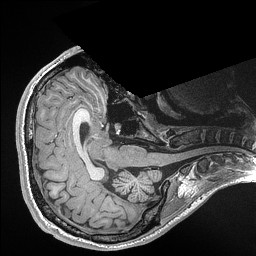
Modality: T1w
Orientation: axial
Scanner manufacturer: siemens
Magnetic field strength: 3 T
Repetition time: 2.3 s
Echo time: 0.00298 s